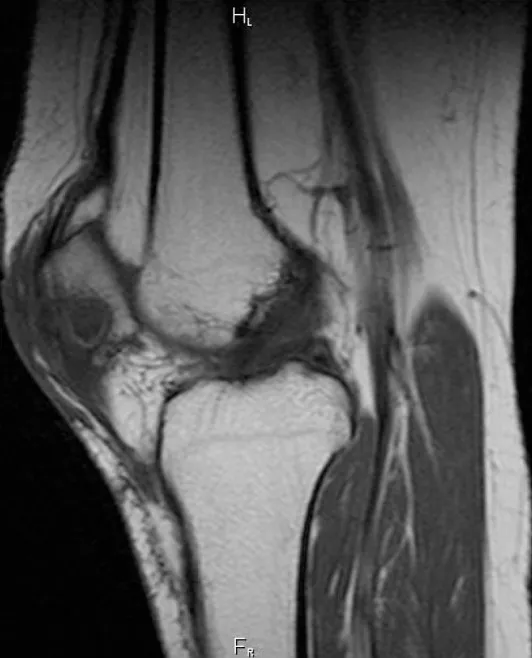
T1 weighted magnetic resonance imaging showing a 16mm x 12mm well defined lucency with central calcific densities, suggesting chronic osteomyelitis with sequestrum.
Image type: radiology (mri)